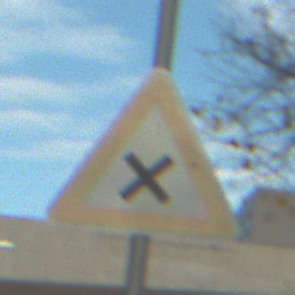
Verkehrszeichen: KreuzungOderEinmuendung
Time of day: MorningAfternoon
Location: Outdoor (Urban)
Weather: PartlyCloudy
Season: NotSpecified
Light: Natural